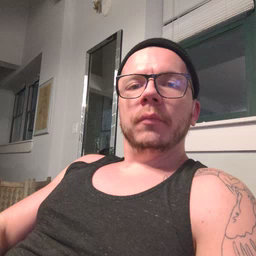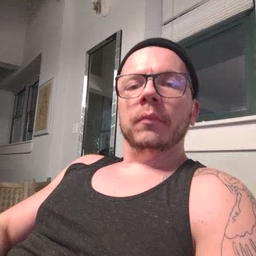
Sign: quiet